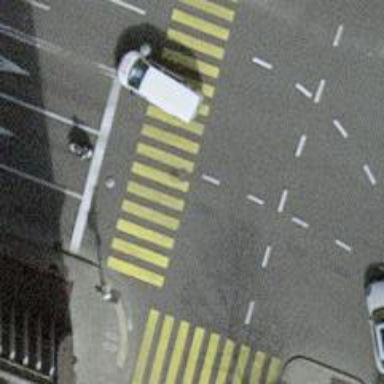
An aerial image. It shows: Road crossing with traffic signals.